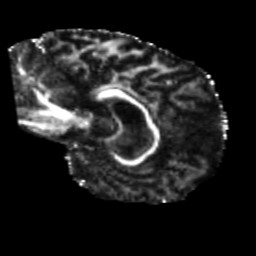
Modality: FA
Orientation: sagittal
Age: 63
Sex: female
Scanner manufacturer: siemens
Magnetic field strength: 3 T
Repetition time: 5.25 s
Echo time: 0.08 s